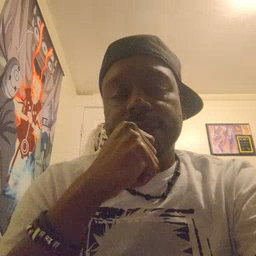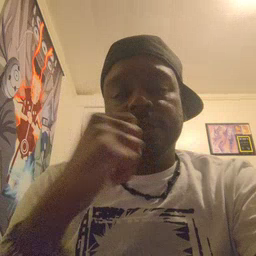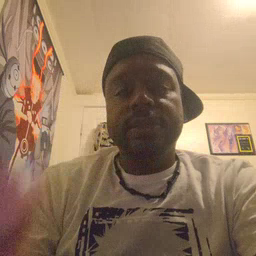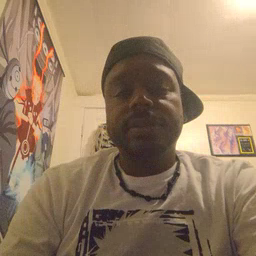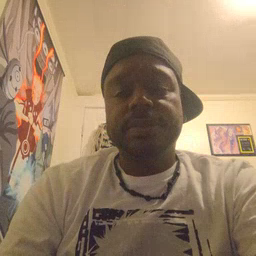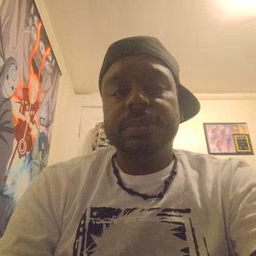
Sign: pretty